Aerial crown-view tile of a tropical tree (Barro Colorado Island, Panama), acquired 20250818:
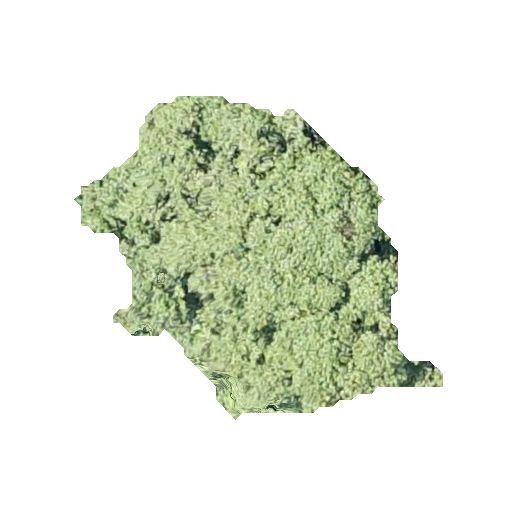
Species: Luehea seemannii
GBIF accepted scientific name: Luehea seemannii
Crown area: 103.352 m²